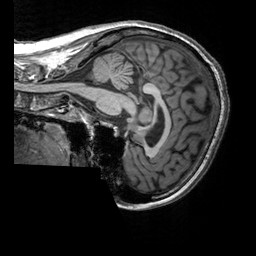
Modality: T1w
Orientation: sagittal
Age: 23
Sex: female
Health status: healthy
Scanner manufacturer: siemens
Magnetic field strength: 3 T
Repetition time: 2.3 s
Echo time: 0.00303 s